Interaction volume radius: 5 \u00c5
Interaction volume height: 30 \u00c5
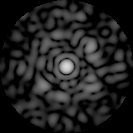
Disorder parameter: 0.7267